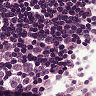
Metastatic tissue present: yes